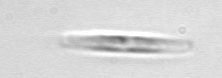
Label: pennate